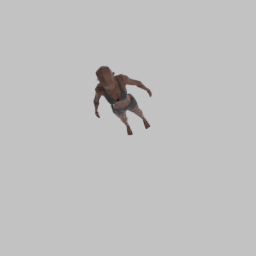
Label: people